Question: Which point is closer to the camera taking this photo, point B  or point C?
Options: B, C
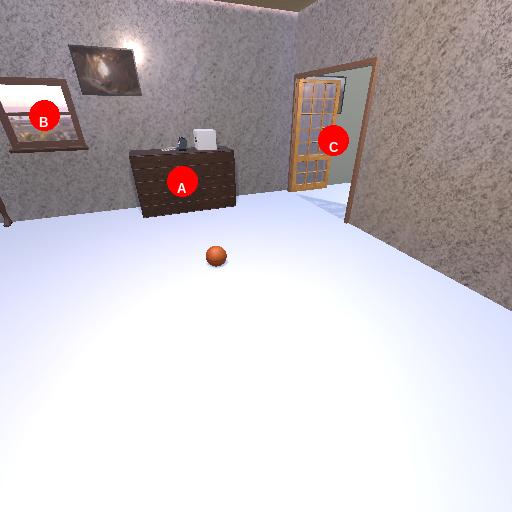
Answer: B